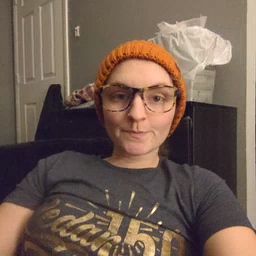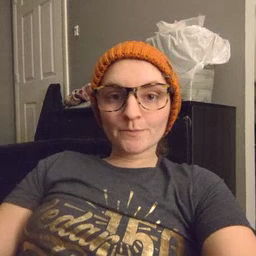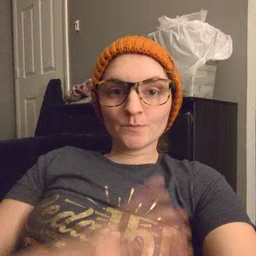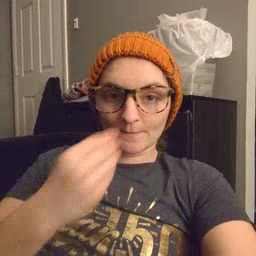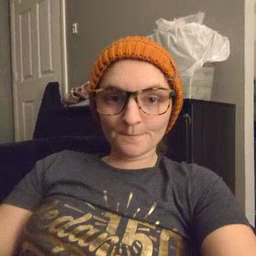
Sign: wolf